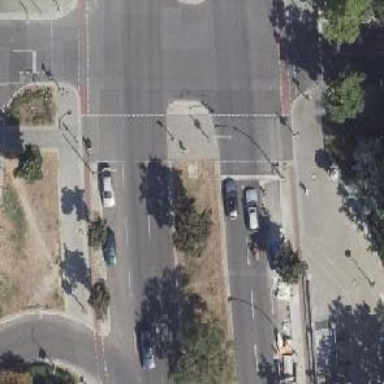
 featuring separate sidewalk and cycle track on the right side. The road is dual carriageway."